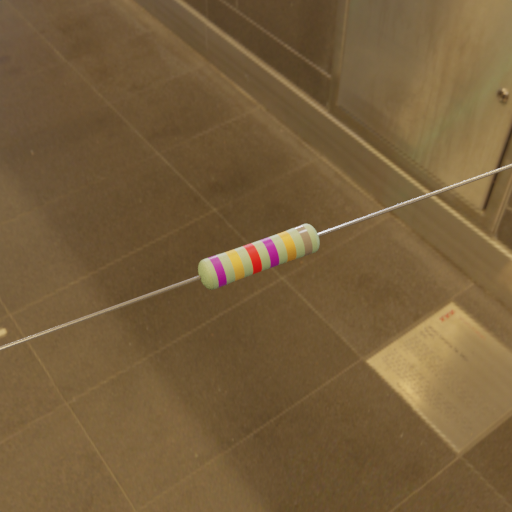
Resistor colour bands (in order): violet, gold, red, violet, gold, gray